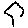
Label: tree